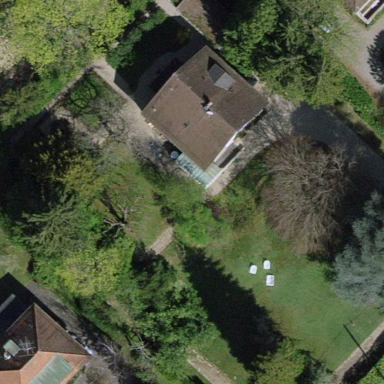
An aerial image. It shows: Garden surrounded by fence.